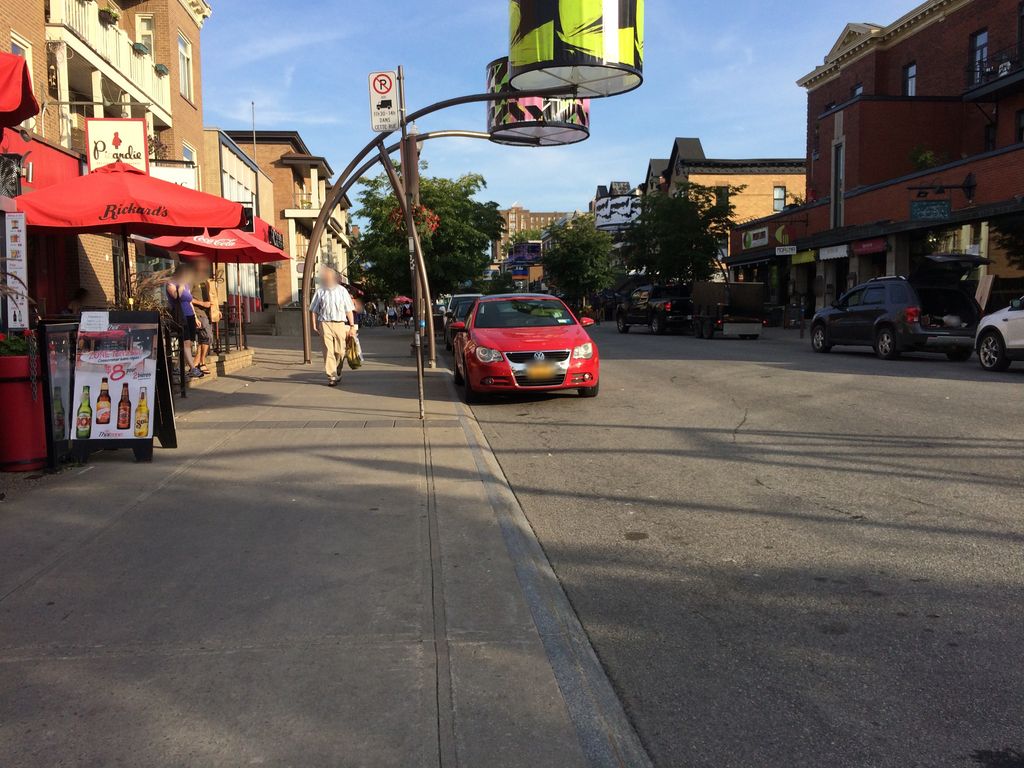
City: quebec_city